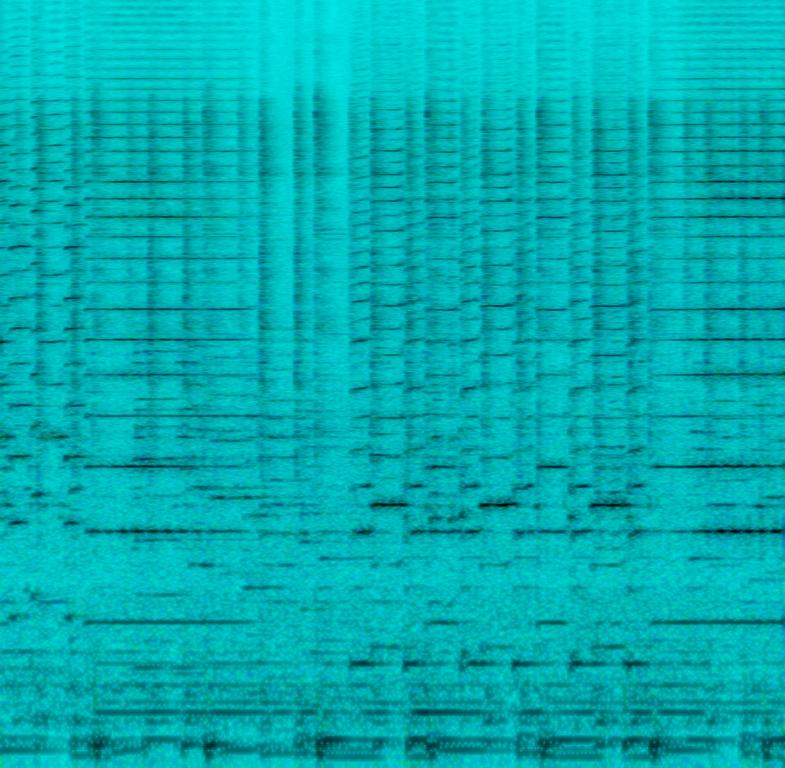
This bollywood song features a harmonica playing the main melody. The harmonica is played with a tremolo effect at the end of the lines. This is accompanied by a percussion playing a simple beat, A violin repeats the last part of the melody as played by the harmonica. The bass plays the root note of the chords. This is an amateur recording and the rest of the instruments are not clearly audible. This song can be played in a happy movie.